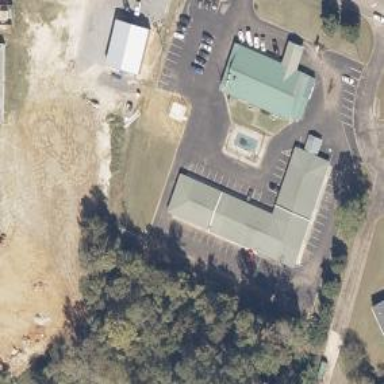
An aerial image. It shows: Building that is motel.